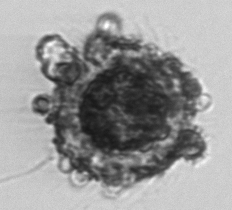
Label: unknown2